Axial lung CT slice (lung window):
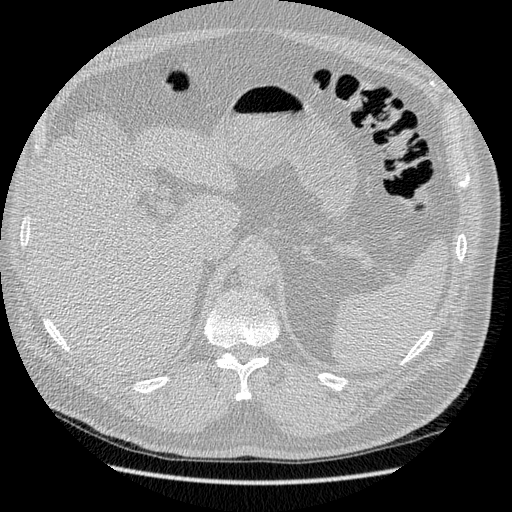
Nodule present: no